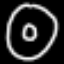
Label: donut